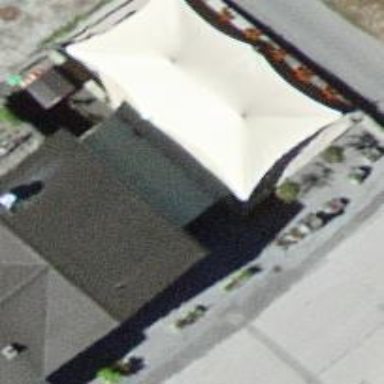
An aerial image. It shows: Restaurant.